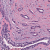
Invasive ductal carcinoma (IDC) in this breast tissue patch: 1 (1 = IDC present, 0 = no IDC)